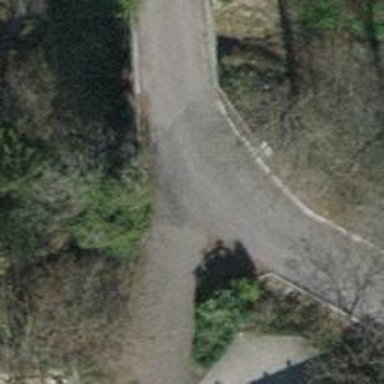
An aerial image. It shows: Service road on bridge.